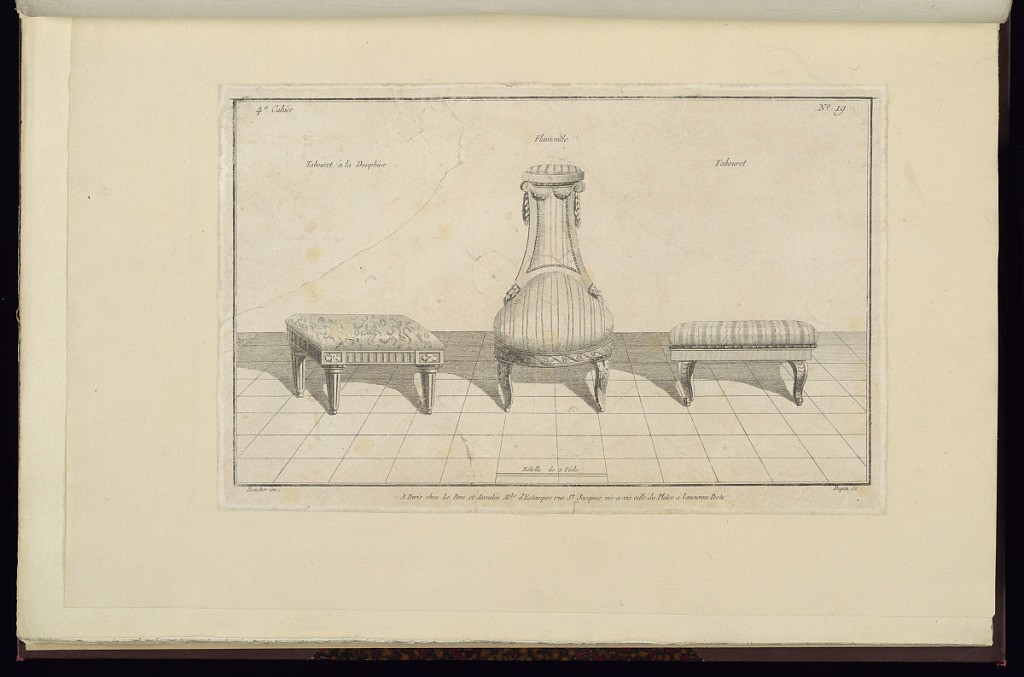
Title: Tabouret à la Dauphine [et] Flamande [et] Tabouret
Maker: Juste-François Boucher, French, 1736 – 1782
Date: ca. 1775
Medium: Engraving on off white laid paper
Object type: Print
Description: Design for two stools and a Flemish style chair with a high, narrow back. The plate is signed.